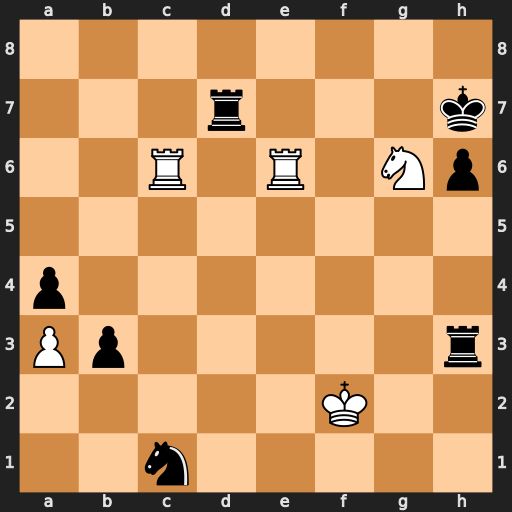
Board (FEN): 8/3r3k/2R1R1Np/8/p7/Pp5r/5K2/2n5
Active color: w
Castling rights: -
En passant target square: -
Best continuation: Nf8+ Kg8 Nxd7 Nd3+ Kg1